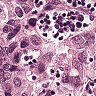
Metastatic tissue present: yes